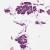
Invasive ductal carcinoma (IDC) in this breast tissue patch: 1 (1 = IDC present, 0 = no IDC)